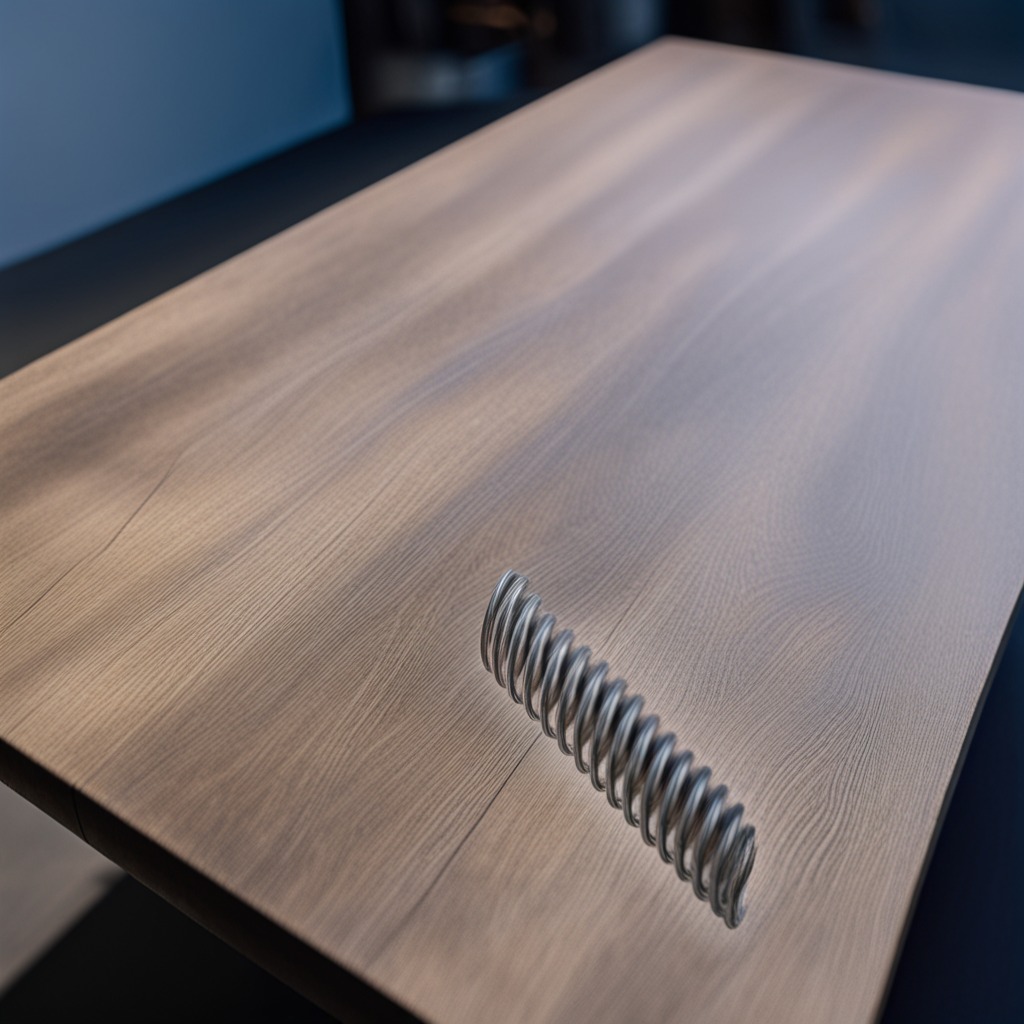
A coiled metal spring is lying on the old table.